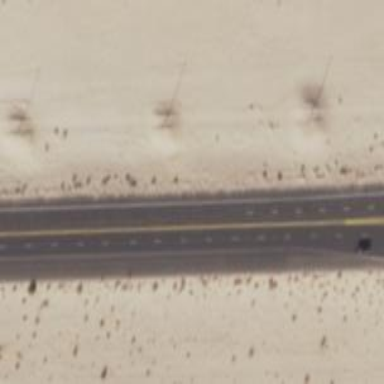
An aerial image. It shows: Asphalt trunk highway.